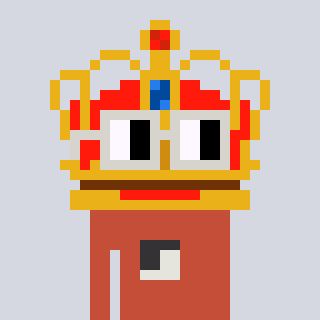
a pixel art character with square light gray glasses, a crown-shaped head and a rust-colored body on a cool background